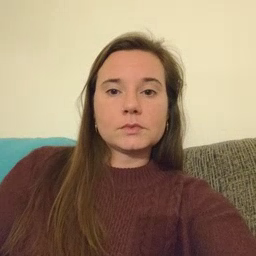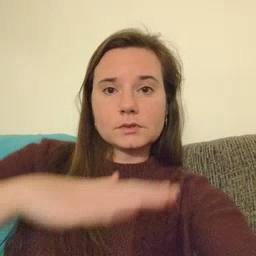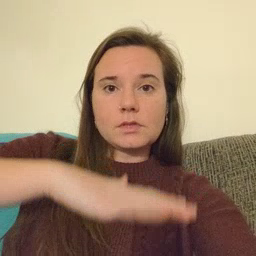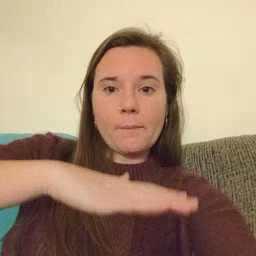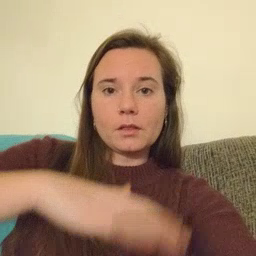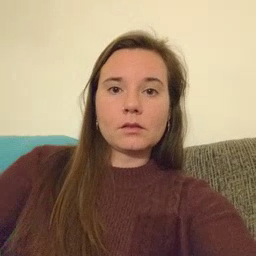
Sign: table